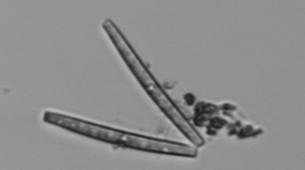
Label: Thalassionema